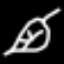
Label: leaf